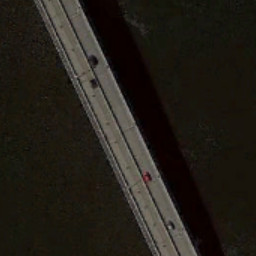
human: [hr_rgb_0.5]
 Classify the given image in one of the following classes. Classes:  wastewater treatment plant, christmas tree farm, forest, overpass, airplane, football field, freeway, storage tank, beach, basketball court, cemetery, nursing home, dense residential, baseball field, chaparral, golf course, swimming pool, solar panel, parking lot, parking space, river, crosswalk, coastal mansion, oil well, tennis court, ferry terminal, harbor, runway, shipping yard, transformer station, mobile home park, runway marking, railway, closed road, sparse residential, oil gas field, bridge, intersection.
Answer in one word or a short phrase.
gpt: bridge